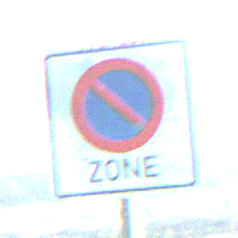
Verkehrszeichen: BeginnEingeschraenktesHalteverbotZone
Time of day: MorningAfternoon
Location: Outdoor (Nature)
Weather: PartlyCloudy
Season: NotSpecified
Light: Natural